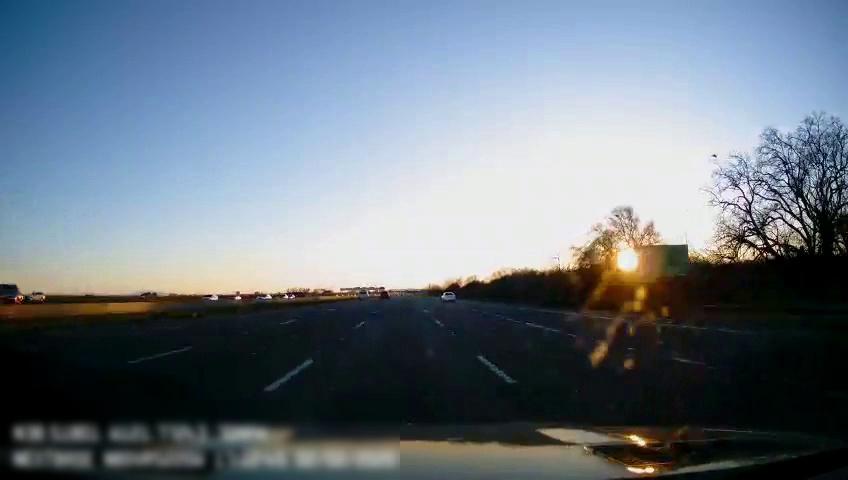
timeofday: Day
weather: Sunny
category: Drivable Space
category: Vehicles | SUV
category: Vehicles | SUV
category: Vehicles | Car
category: Vehicles | SUV
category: Vehicles | SUV
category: Vehicles | Car
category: Vehicles | Car
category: Vehicles | Car
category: Vehicles | Car
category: Lanes | Alternate Lane
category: Lanes | Alternate Lane
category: Lanes | Current Lane
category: Lanes | Current Lane
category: Lanes | Alternate Lane
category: Lanes | Alternate Lane
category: Traffic | Signs